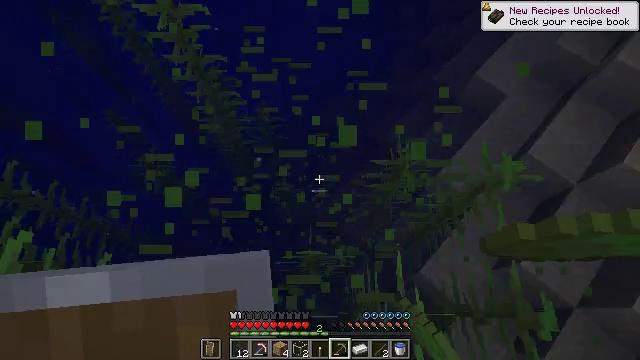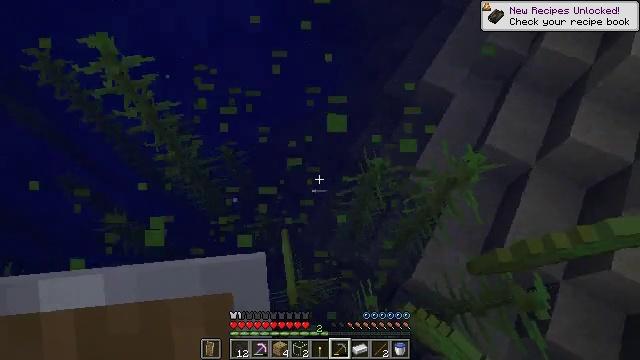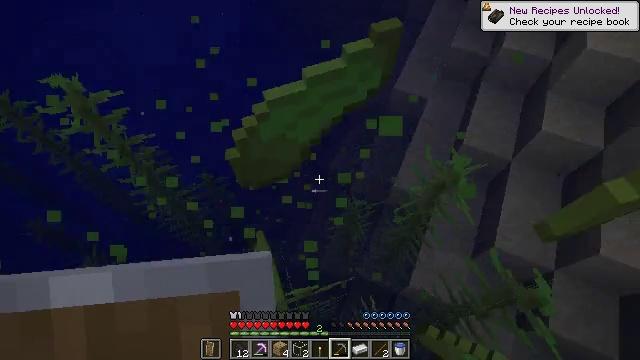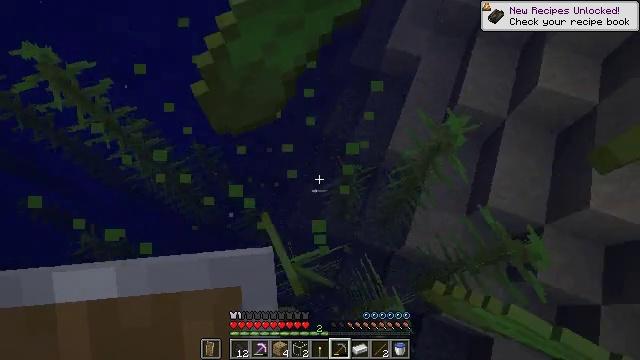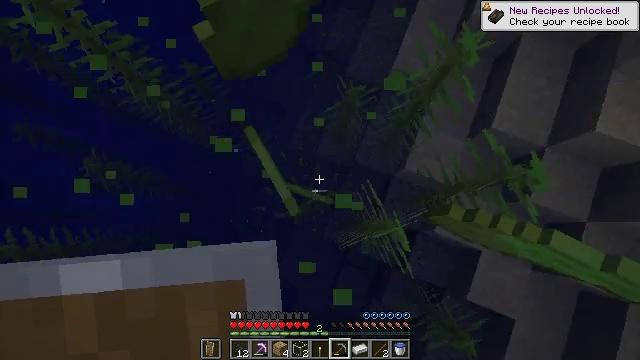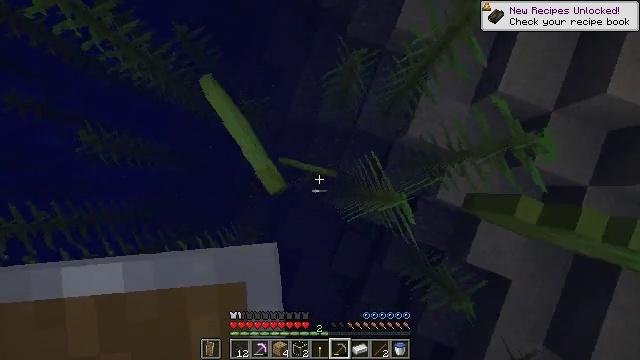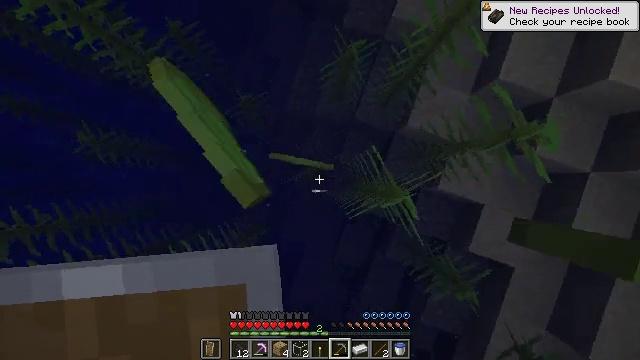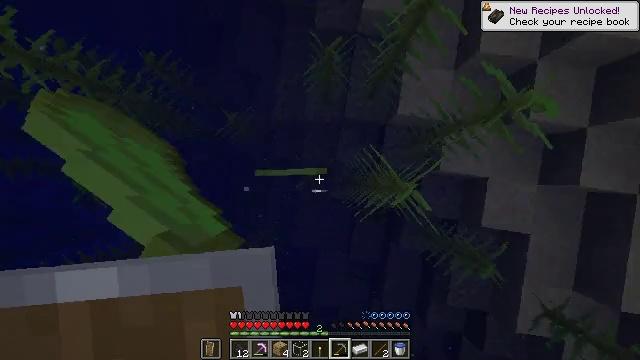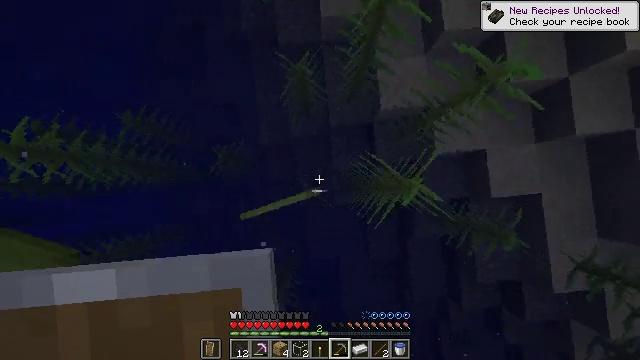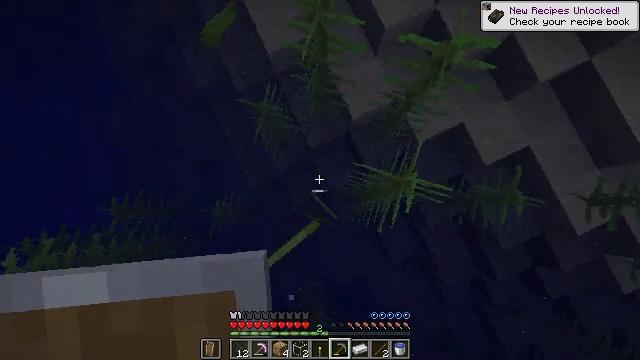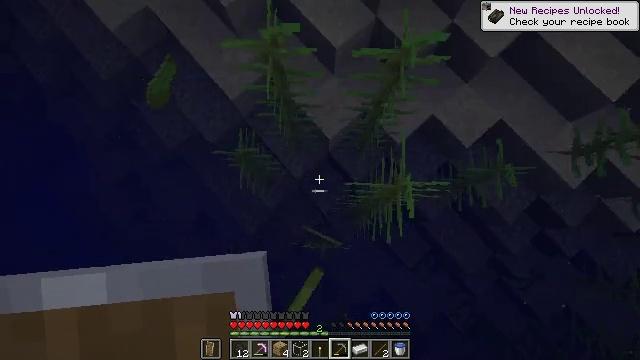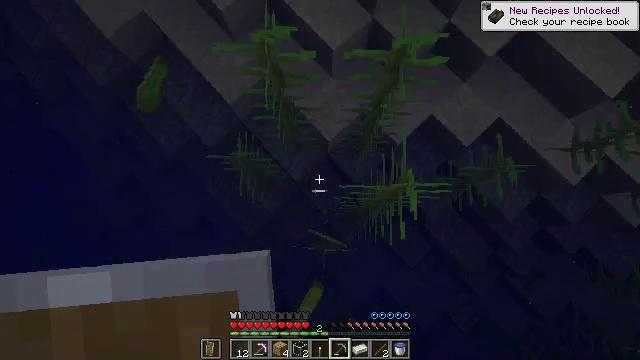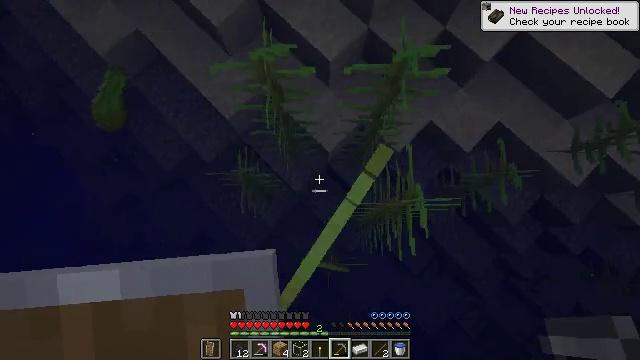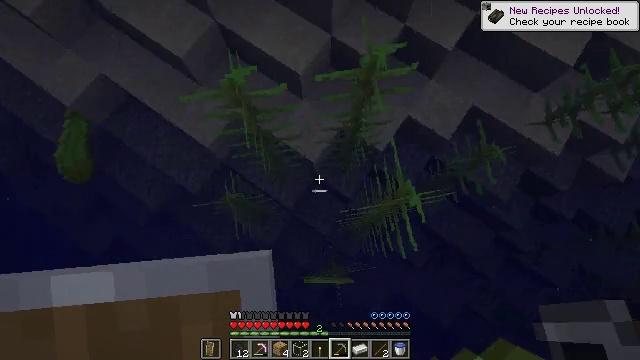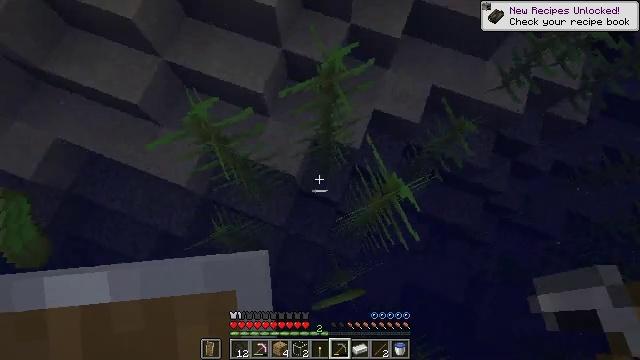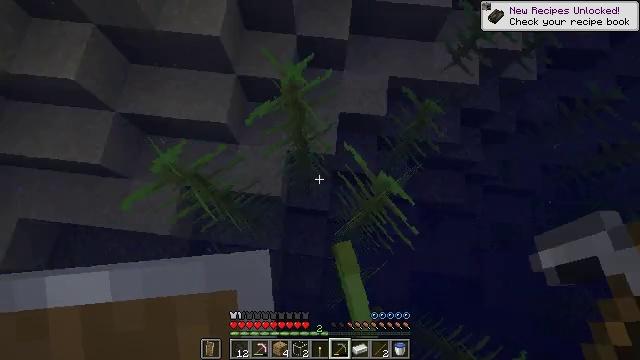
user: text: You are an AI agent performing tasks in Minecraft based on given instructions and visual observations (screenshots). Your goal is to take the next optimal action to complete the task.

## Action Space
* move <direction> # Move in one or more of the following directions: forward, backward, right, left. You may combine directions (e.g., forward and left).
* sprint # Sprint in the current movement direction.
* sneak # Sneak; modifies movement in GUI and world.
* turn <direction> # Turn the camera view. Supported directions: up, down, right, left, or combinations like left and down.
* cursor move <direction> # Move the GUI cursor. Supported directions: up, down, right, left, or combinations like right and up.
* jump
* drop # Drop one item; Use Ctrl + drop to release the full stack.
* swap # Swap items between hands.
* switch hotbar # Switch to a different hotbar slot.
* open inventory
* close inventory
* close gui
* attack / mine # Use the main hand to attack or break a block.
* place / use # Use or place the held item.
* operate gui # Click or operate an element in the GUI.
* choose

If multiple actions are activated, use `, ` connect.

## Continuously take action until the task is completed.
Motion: motion action
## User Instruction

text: Gather kelp growing in the sea.
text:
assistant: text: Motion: move forward, turn right and up, attack / mine
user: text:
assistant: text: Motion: move forward, turn right and up, attack / mine
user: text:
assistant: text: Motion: move forward, turn right and down, attack / mine
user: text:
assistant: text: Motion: move forward, turn down, attack / mine
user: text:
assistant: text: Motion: move forward, turn right and down, attack / mine
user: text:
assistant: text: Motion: move forward, turn right and down, attack / mine
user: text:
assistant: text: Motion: move forward, turn right and down, attack / mine
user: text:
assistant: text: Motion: move forward, turn right and up, attack / mine
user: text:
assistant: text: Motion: move forward, turn right and up, attack / mine
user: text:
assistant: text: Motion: move forward, turn right and up, attack / mine
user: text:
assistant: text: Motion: move forward, turn right, attack / mine
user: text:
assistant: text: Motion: move forward, turn right and up, attack / mine
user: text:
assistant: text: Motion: move forward, turn right and up, attack / mine
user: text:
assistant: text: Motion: move forward, turn right and up, attack / mine
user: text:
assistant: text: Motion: move forward, turn right and up, attack / mine
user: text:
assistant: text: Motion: move forward, turn right and up, attack / mine
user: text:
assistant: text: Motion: move forward, turn right, attack / mine
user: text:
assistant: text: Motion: move forward, turn right, attack / mine
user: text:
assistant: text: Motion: move forward, turn right and down, attack / mine
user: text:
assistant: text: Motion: move forward, turn right and down, attack / mine
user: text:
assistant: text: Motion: move forward, turn right, attack / mine
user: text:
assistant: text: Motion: move forward, turn right and up, attack / mine
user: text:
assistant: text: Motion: move forward, turn right, attack / mine
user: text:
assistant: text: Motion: move forward, attack / mine
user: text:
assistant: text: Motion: move forward, attack / mine
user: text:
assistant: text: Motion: move forward, attack / mine
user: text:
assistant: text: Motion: move forward, turn left, attack / mine
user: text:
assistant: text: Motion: move forward, turn left and down, attack / mine
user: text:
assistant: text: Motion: move forward, turn left, attack / mine
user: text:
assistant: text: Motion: move forward, turn left, attack / mine